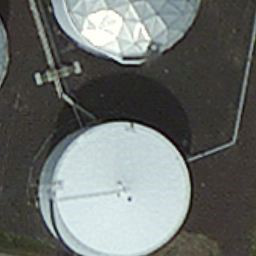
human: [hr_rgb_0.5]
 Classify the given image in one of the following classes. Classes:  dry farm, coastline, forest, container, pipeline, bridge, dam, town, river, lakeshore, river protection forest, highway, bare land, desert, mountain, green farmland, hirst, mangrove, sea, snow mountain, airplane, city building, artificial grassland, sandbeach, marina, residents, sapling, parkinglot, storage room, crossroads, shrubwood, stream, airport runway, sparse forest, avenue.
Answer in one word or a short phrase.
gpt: storage room